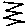
Label: zigzag